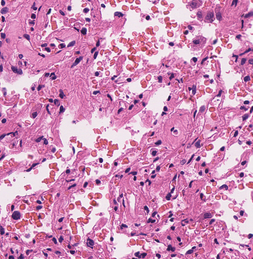
Tumor epithelial tissue: no
Tumor-associated stroma tissue: no
Normal tissue: yes